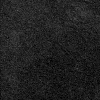
Atmospheric dust classification: dusty